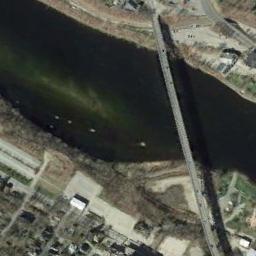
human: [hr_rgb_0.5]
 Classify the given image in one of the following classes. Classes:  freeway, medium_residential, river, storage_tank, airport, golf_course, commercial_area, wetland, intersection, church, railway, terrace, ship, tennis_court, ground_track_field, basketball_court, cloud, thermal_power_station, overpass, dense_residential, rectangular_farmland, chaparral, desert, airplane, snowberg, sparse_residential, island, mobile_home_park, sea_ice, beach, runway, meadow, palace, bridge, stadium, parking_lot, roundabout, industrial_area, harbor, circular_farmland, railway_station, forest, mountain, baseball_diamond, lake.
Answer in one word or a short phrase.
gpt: bridge